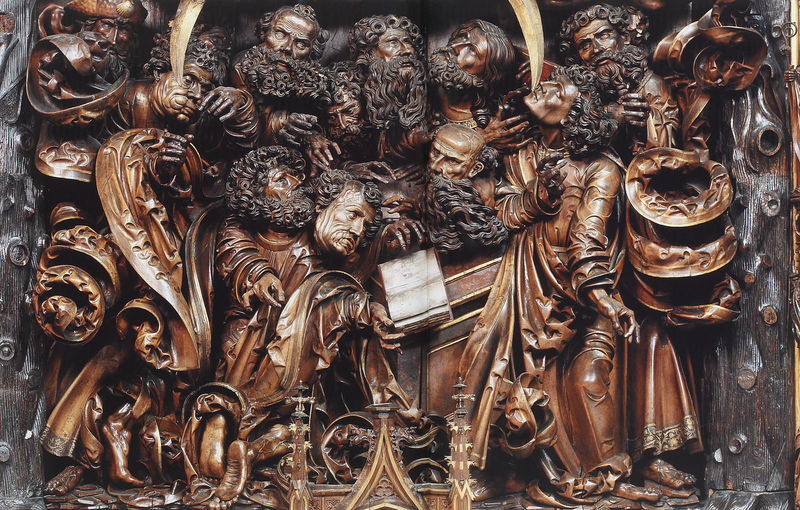
Titel: Hochaltar aus der Abteikirche Zwettl in Niederösterreich
Standort: Adamov (Adamsthal), Pfarrkirche St. Barbara (EU - Tschechische Republik - Südmähren)
Schlagwörter: kampf, bäume, menschen, holz, köpfe, männer, blick, bart, bärte, gesichter, bibel, bärtig, falten, gelehrte, stamm, kirche, gewänder, locken, relief, füße, figuren, stämme, lesen, bronze, buch, kupfer, altar, schnitzerei, gefangene, heilige, sklaven, geschnitzt, tuniken, schnitzkunst, astlöcher, apostel, riemenschneider